Question: Is there any non-private way of knowing how many notifications there are in the Notification Center ('NSUserNotificationCenter') in Mountain Lion? Not just notifications from my app, but from all apps.
So, to sum things up, what I want to do is to retrieve the number of notifications displayed here:

I've tried to search around, but I can't find information about this. Any ideas?
Thanks in advance!
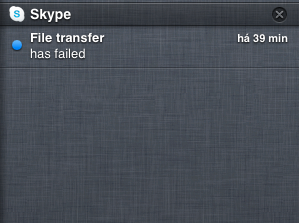
Answer: There is no public API to access notifications from other apps. The best way to access this information is to read the sqlite database located in '~/Library/Application Support/NotificationCenter/<UUID>.db'. Note that this will only work if your app is not sandboxed.